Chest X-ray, AP view. Patient: 56 years old, sex M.
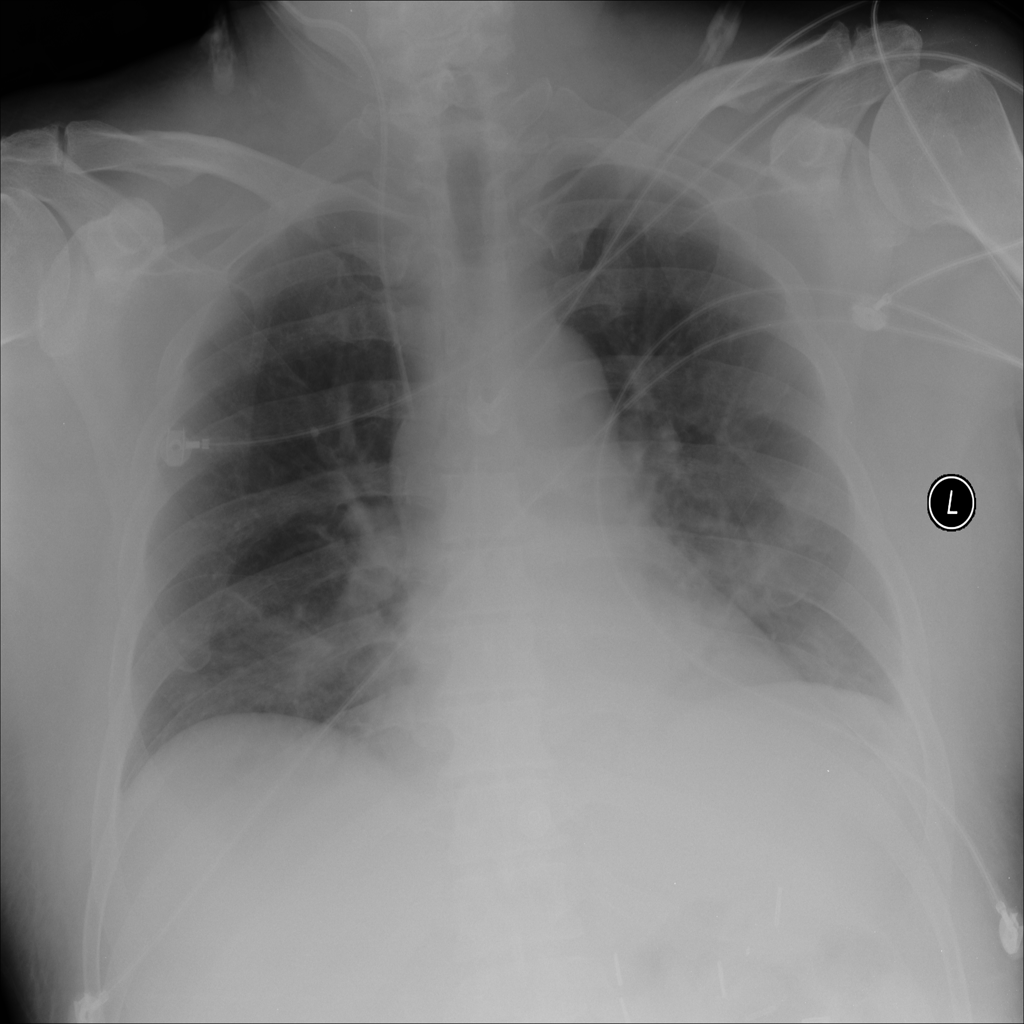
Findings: No Finding